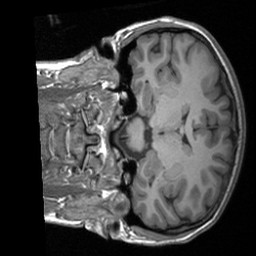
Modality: T1w
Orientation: coronal
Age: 18
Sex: female
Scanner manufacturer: siemens
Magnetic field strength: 3 T
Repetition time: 1.9 s
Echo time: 0.00226 s